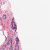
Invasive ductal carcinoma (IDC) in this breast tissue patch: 0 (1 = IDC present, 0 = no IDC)